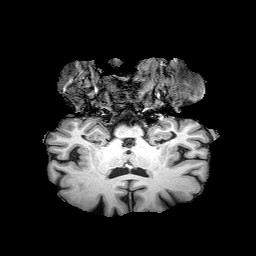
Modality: T1w
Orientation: sagittal
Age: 75
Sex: female
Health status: healthy